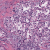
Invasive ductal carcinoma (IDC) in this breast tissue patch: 1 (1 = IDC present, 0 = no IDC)